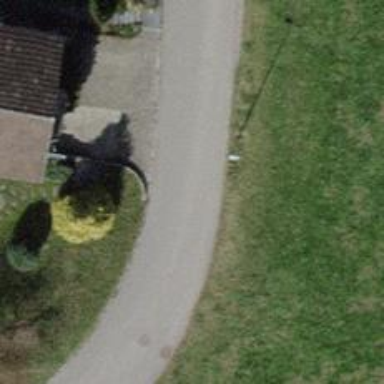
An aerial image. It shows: Smooth asphalt road in residential area.